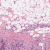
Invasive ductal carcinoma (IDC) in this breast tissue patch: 1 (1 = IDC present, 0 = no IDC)